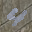
Label: 4